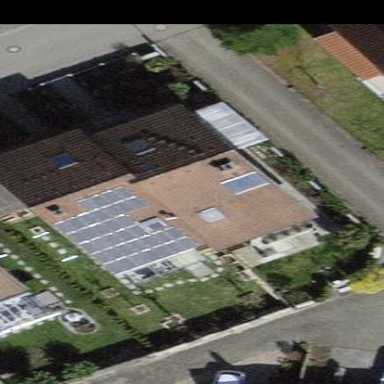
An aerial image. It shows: Gabled roofed house.